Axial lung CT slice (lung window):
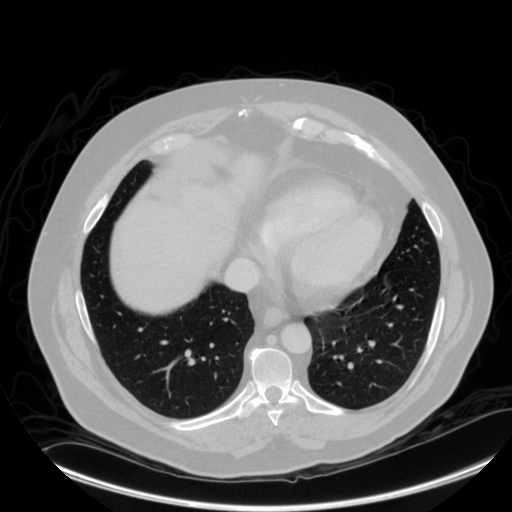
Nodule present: no